Field crop: maize
Growth stage: 2
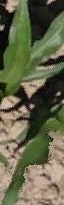
Species: maize